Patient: sex F, age 39
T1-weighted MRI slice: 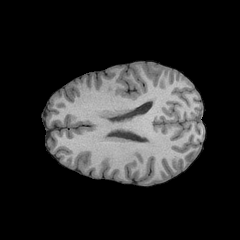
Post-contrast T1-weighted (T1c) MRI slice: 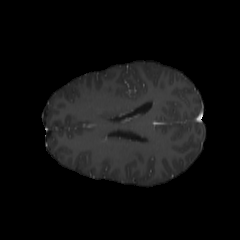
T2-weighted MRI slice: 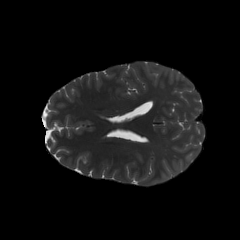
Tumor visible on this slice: no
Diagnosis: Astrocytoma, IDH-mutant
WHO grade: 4